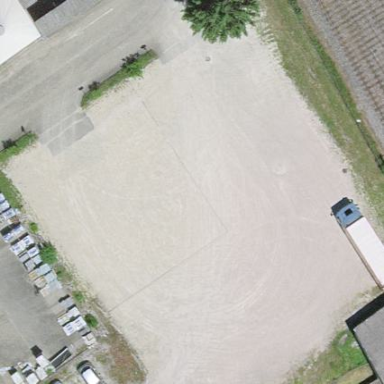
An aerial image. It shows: Parking area with surface.